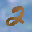
Label: 2